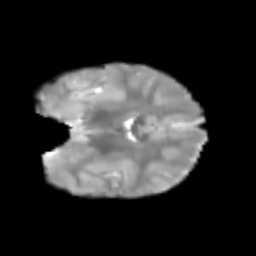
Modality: T2w
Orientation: coronal
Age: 6
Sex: female
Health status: healthy